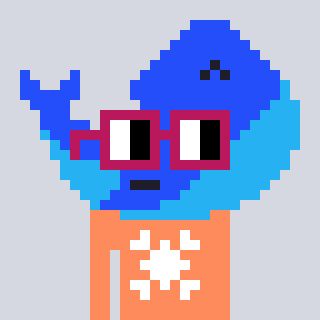
a pixel art character with square dark red glasses, a whale-shaped head and a peachy-colored body on a cool background